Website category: university
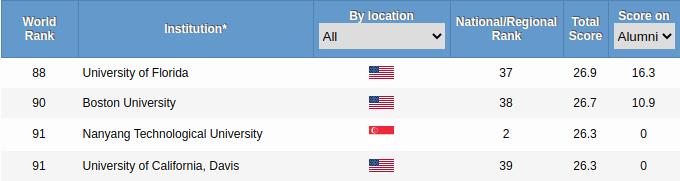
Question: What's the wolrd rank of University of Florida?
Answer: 88

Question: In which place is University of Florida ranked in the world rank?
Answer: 88

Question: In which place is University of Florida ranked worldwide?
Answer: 88

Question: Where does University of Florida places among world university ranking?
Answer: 88

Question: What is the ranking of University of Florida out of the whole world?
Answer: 88

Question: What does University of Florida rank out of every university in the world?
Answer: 88

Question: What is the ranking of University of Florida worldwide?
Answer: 88

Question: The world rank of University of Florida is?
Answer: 88

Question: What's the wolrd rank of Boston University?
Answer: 90

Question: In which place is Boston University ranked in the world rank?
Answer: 90

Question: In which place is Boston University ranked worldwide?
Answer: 90

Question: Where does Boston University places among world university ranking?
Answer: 90

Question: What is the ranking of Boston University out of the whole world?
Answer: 90

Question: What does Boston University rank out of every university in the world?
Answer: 90

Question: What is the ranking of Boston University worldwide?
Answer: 90

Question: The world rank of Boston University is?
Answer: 90

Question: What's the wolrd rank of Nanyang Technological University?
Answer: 91

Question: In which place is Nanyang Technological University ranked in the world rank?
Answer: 91

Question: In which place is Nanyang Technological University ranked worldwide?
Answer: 91

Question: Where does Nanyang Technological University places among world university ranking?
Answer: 91

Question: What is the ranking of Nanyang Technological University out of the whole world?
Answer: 91

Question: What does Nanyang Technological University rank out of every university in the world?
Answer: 91

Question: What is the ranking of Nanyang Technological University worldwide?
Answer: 91

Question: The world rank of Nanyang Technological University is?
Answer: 91

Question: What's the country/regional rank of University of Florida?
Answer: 37

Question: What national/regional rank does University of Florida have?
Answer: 37

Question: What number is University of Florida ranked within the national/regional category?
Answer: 37

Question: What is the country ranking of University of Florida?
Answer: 37

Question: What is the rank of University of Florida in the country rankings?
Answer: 37

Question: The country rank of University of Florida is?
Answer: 37

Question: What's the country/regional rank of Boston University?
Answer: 38

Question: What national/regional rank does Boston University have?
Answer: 38

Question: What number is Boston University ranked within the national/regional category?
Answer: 38

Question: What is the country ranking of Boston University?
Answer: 38

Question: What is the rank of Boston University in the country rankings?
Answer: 38

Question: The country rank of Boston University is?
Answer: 38

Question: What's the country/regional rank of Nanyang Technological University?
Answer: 2

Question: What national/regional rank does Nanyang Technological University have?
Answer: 2

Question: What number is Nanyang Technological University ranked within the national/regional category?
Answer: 2

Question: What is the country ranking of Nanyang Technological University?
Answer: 2

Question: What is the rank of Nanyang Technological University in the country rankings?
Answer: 2

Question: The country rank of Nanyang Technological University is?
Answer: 2

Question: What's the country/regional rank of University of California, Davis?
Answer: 39

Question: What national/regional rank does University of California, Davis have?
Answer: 39

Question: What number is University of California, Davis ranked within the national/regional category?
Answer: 39

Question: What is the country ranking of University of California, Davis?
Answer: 39

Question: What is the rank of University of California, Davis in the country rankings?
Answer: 39

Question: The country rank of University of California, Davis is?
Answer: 39

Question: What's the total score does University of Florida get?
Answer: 26.9

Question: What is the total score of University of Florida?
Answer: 26.9

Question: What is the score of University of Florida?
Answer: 26.9

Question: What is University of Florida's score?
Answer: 26.9

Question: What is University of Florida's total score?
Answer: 26.9

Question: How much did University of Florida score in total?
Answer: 26.9

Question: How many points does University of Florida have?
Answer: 26.9

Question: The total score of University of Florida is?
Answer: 26.9

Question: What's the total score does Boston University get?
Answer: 26.7

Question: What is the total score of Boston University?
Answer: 26.7

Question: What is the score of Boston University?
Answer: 26.7

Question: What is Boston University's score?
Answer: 26.7

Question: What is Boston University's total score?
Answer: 26.7

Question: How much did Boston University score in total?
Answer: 26.7

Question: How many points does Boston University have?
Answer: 26.7

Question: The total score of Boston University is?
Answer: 26.7